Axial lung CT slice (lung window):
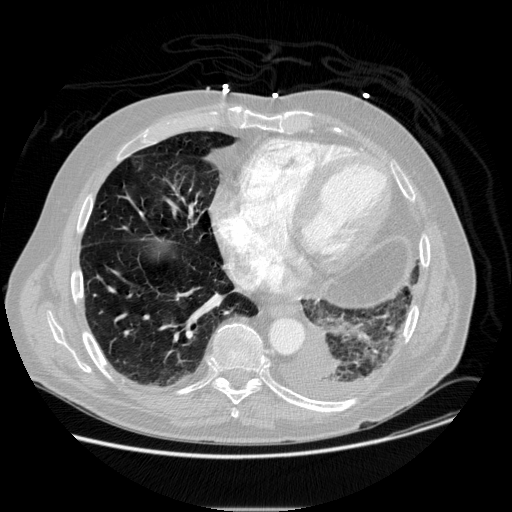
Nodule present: no